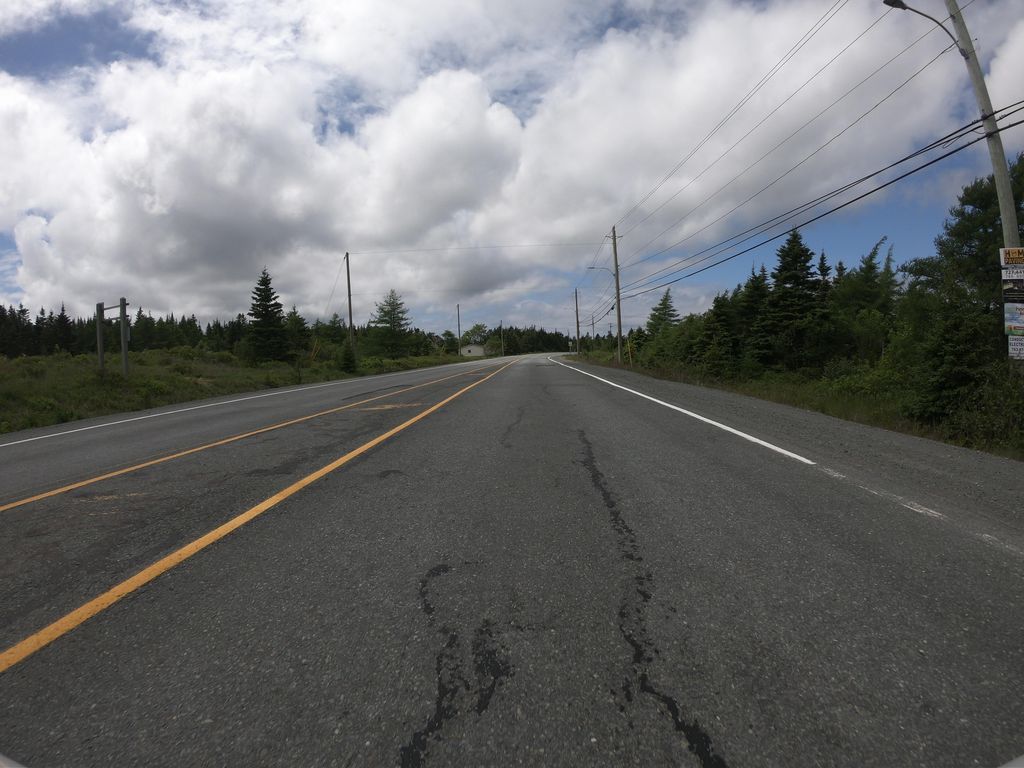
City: st_johns